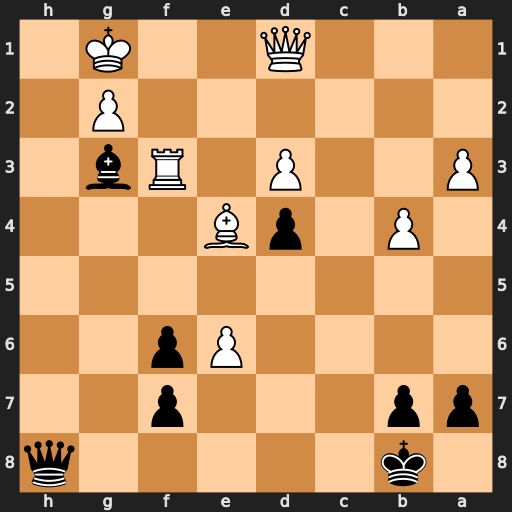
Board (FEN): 1k5q/pp3p2/4Pp2/8/1P1pB3/P2P1Rb1/6P1/3Q2K1
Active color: b
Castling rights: -
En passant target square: -
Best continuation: Qh2+ Kf1 Qh1+ Ke2 Qxg2+ Rf2 Qxf2#